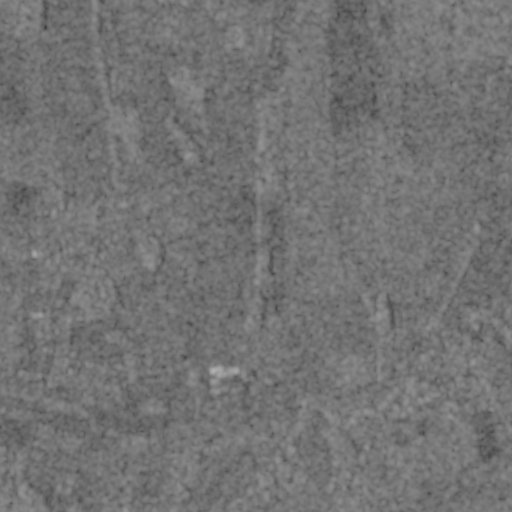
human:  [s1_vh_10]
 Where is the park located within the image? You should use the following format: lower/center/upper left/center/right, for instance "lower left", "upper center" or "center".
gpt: The park is located in the lower left of the image.
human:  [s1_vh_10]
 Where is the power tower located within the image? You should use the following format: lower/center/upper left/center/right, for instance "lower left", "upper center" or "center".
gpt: The power tower is located in the right of the image.
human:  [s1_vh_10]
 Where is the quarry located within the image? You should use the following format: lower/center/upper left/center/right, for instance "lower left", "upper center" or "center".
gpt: There is no quarry in the image.

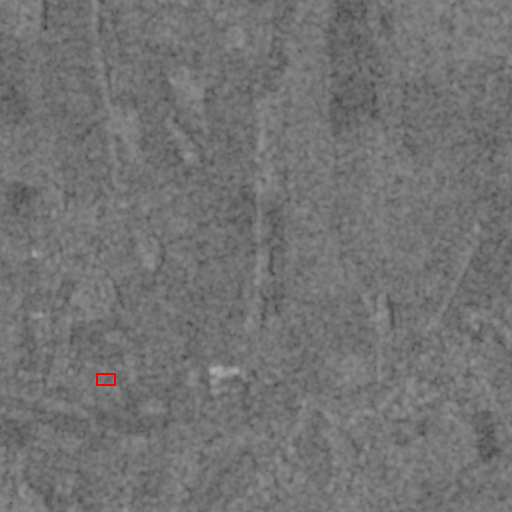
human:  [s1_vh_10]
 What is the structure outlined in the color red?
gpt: The structure outlined in red is a park.
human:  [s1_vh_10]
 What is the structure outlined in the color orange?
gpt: There is no orange outline.